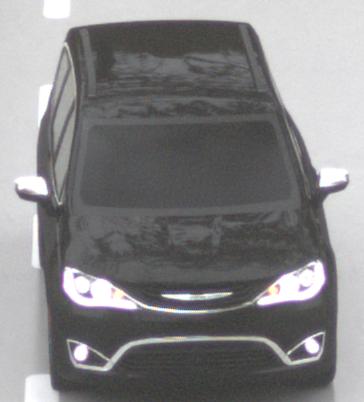
Make: Chrysler
Model: Pacifica
Detailed model: -
Model produced from: 2016
Model produced until: 2020
Doors: 5
Color: black
Road condition: wet road
Daytime: midday
Contrast: low contrast